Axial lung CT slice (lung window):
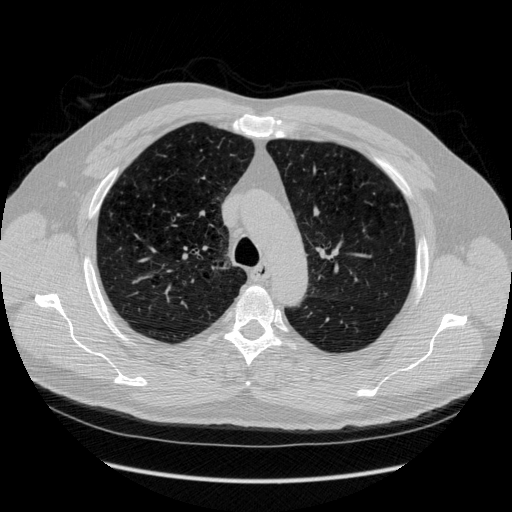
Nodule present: no